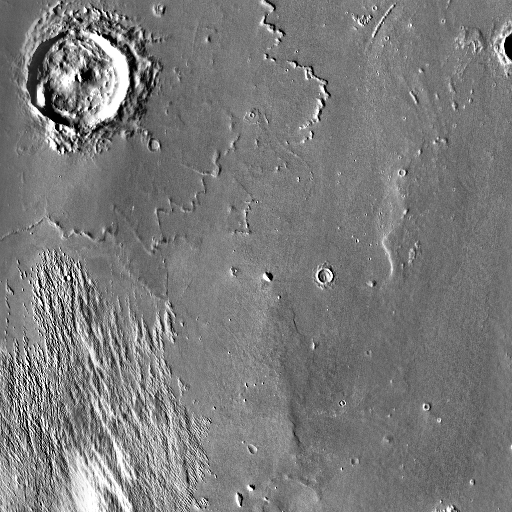
Crater classes present: Background, Other, Layered, Buried